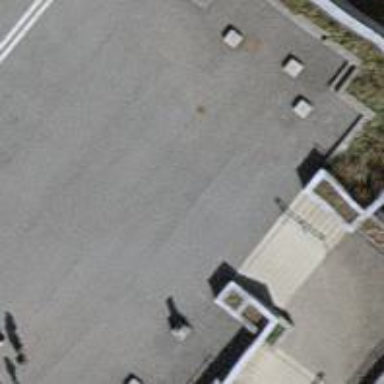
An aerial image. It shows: Entrance with barrier.